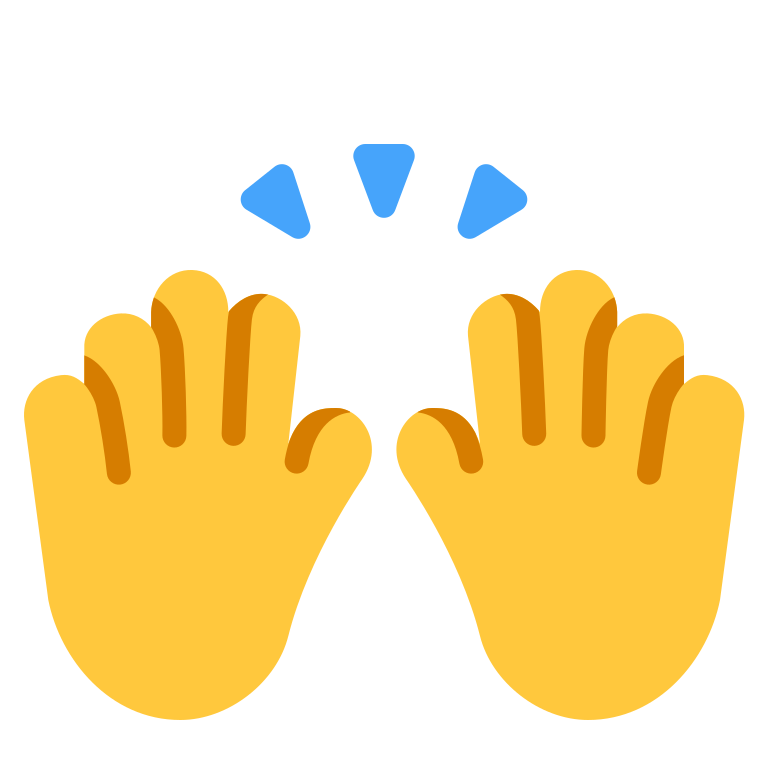
raising hands flat default